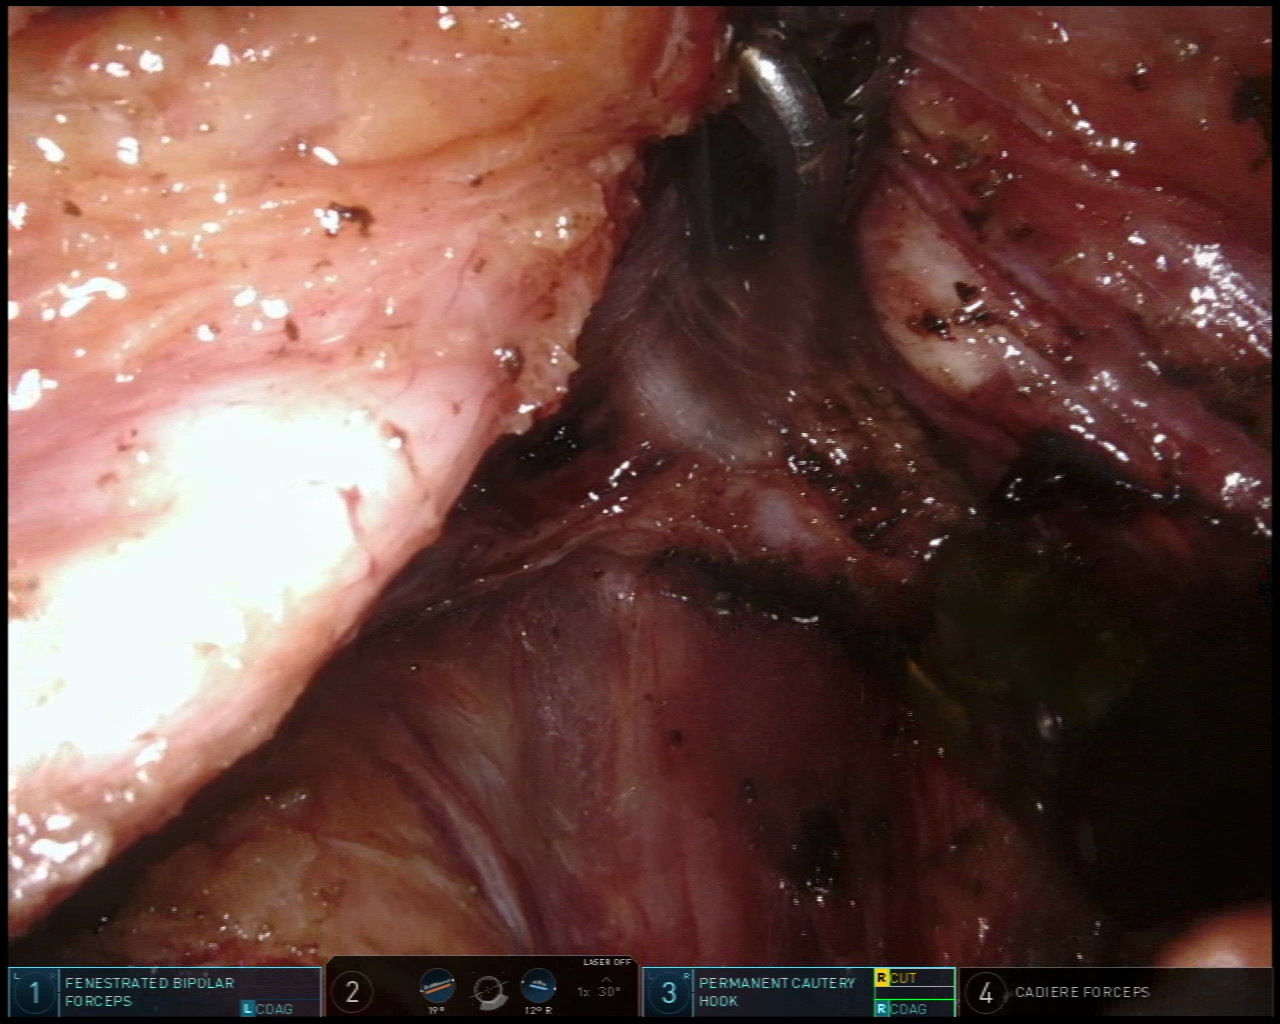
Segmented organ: vesicular_glands
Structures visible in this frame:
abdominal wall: no
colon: no
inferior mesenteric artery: no
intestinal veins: no
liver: no
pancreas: no
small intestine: no
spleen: no
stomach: no
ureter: no
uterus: no
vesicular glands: yes